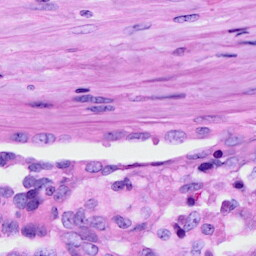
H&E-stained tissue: Ovarian